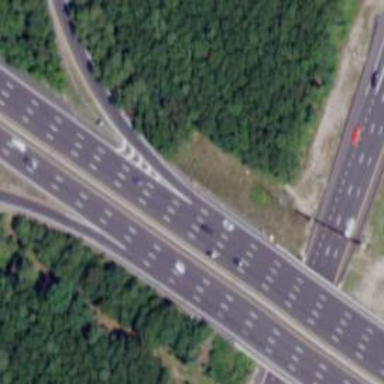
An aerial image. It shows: Motorway junction.